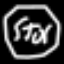
Label: octagon